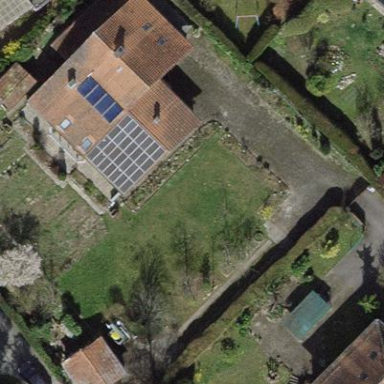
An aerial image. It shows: Garden enclosed by fence.